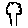
Label: tree